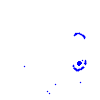
Particle: electron